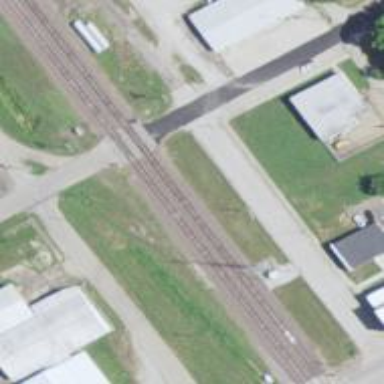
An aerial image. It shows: Railway level crossing.